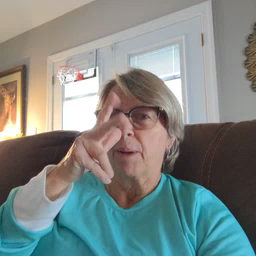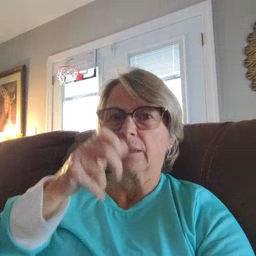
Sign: bug